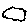
Label: cloud